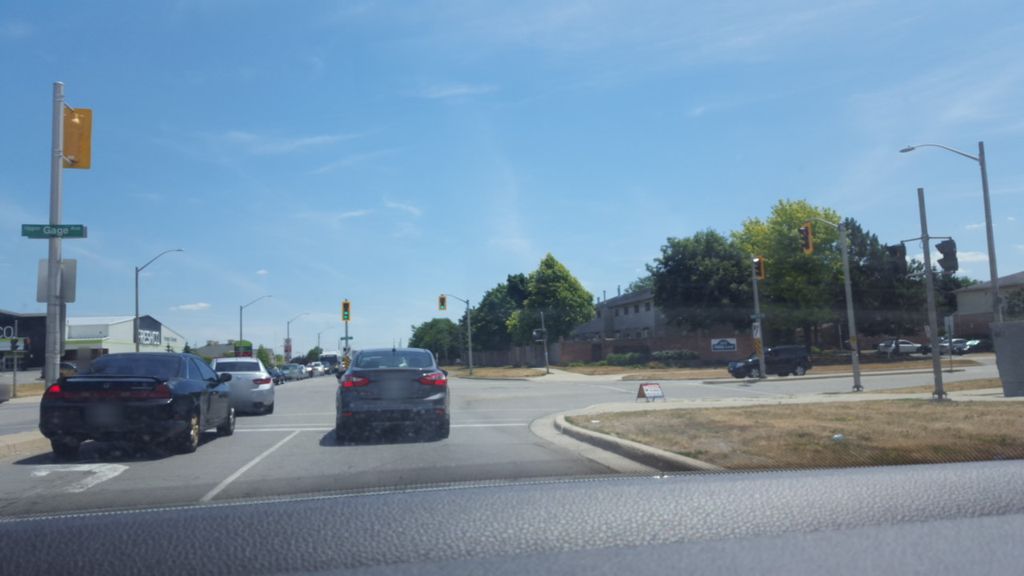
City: hamilton